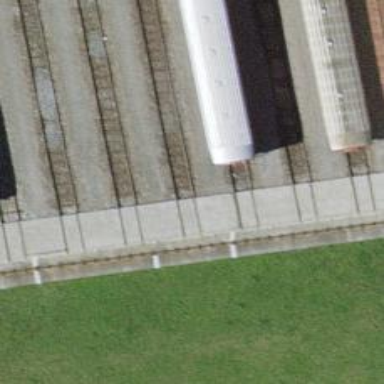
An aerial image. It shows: Narrow-gauge railway with one track passing through service yard.